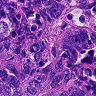
Metastatic tissue present: yes